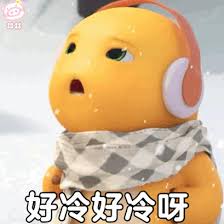
Label: nailong